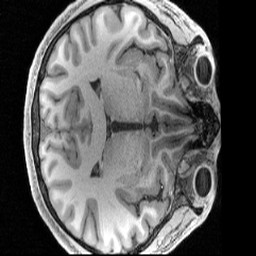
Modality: T1w
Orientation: axial
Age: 29
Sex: male
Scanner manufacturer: siemens
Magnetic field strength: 3 T
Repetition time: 2.4 s
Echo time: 0.00231 s